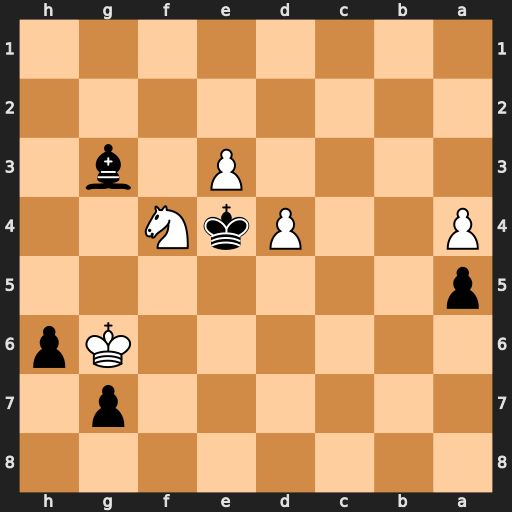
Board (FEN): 8/6p1/6Kp/p7/P2PkN2/4P1b1/8/8
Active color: b
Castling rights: -
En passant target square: -
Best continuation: Bxf4 exf4 Kxf4 Kxg7 h5